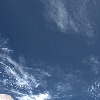
Label: water